Field crop: tomato
Growth stage: 2
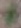
Species: solanum